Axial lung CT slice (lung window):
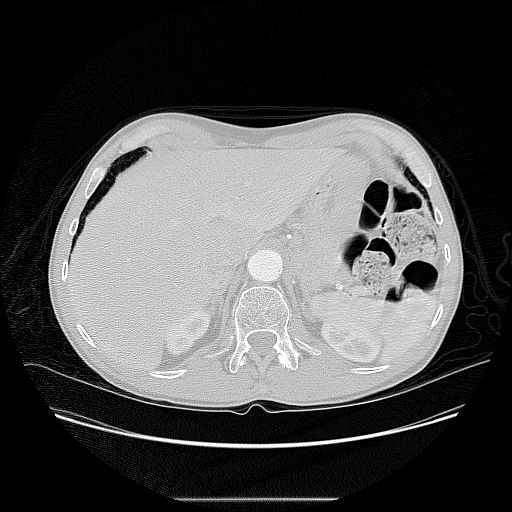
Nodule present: no